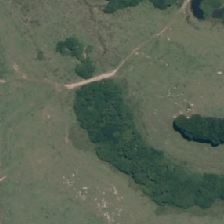
Land cover: herbaceous_freshwater_vege